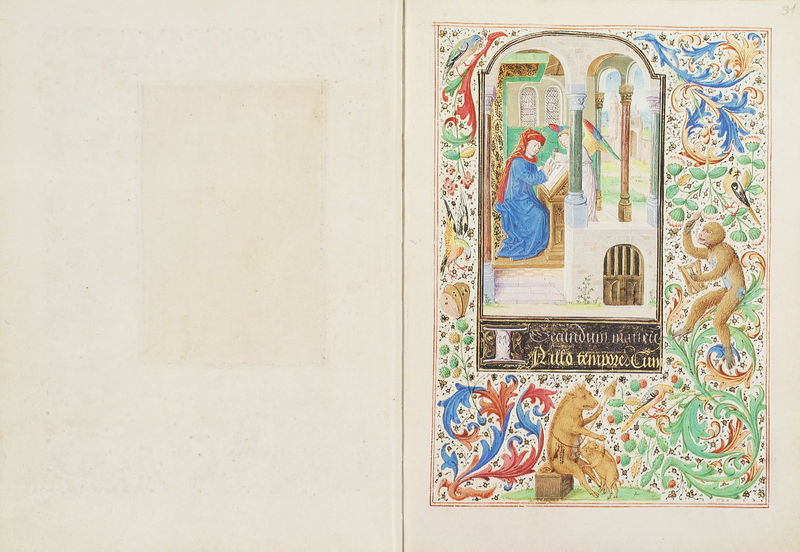
Titel: Stundenbuch der Maria von Burgund
Künstler: Liévin van Lathem
Institution: Wien, Österreichische Nationalbibliothek
Schlagwörter: blau, blätter, vogel, gelb, grün, ocker, braun, bunt, frau, raum, säule, säulen, terasse, weiss, haus, rot, schleier, tier, tiere, ornament, bibel, bild, vögel, figur, affe, engel, ranken, terrasse, schrift, leer, figuren, inschrift, lesen, ornamente, verzierung, halle, schwein, buch, seite, illustration, beschriftung, kiste, beten, schmetterling, buchseite, schnörkel, romanik, lesend, wildschwein, papagei, maria, betend, spiralen, verkündigung, borgen, ledend, buchkunst, chwein, drollerien, #ocker